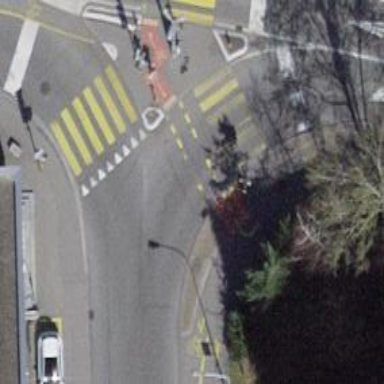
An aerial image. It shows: Road crossing with traffic signals.